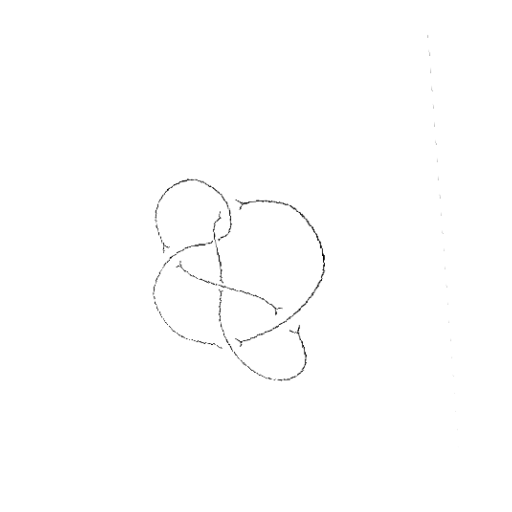
Crossing number: 6